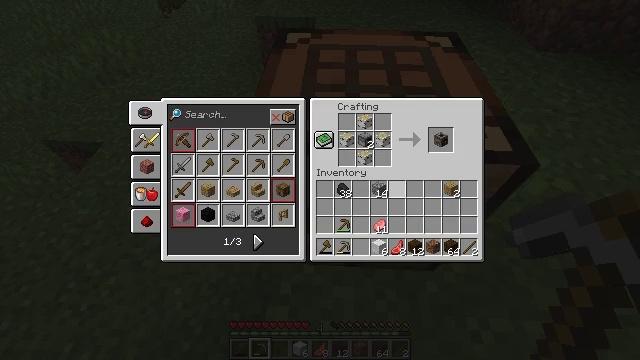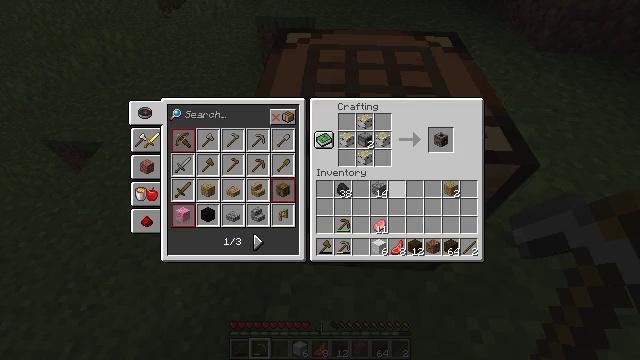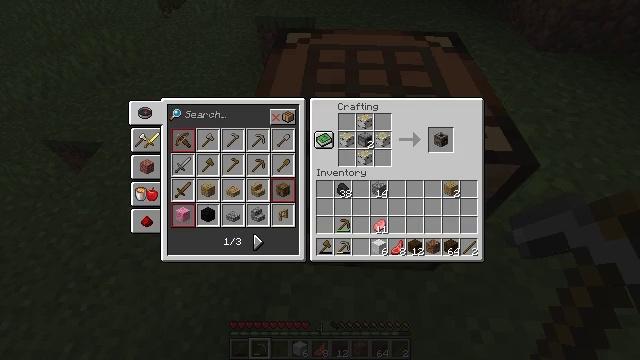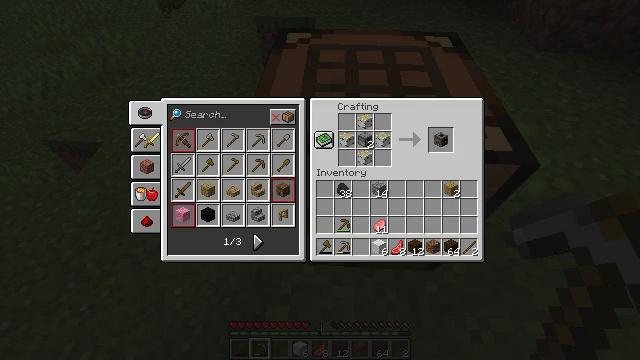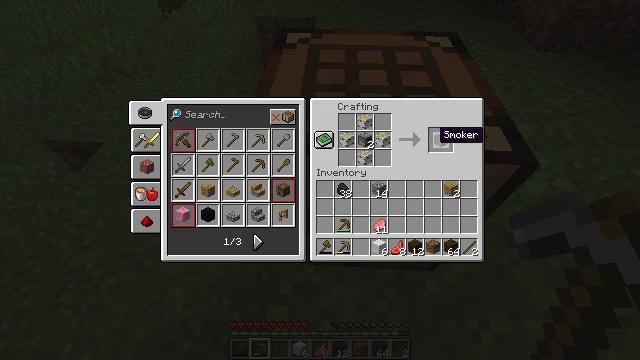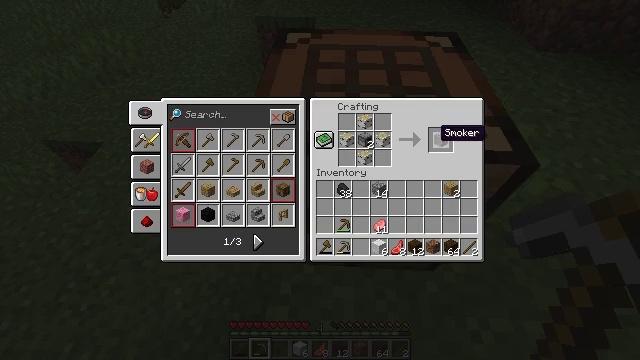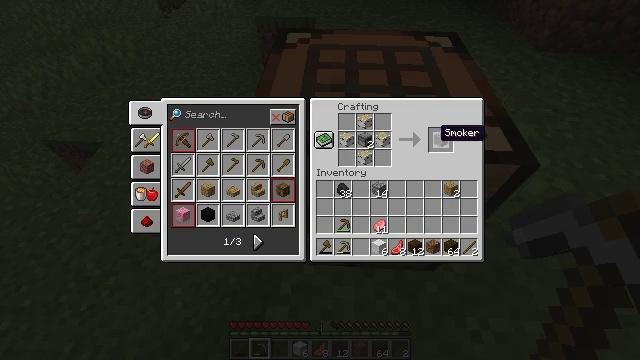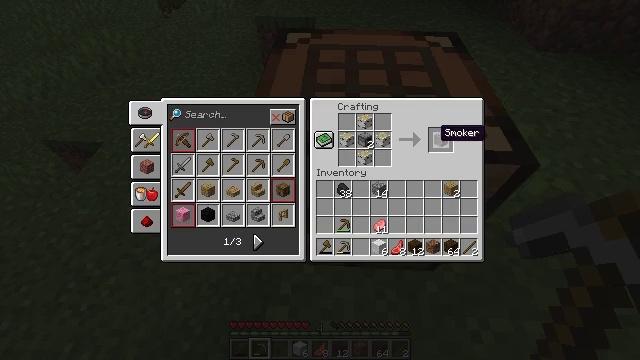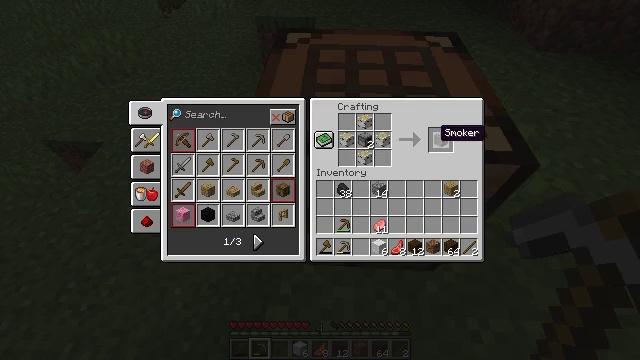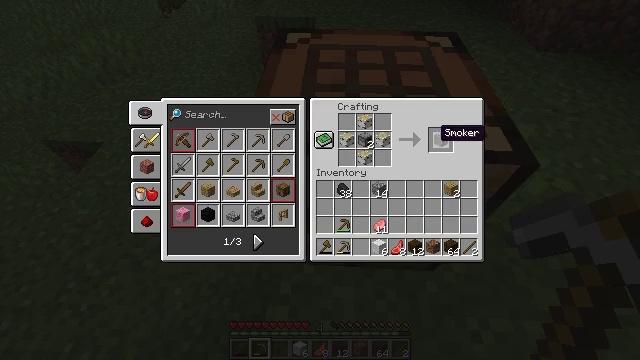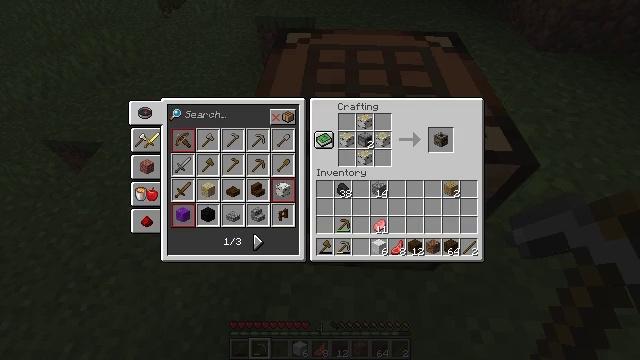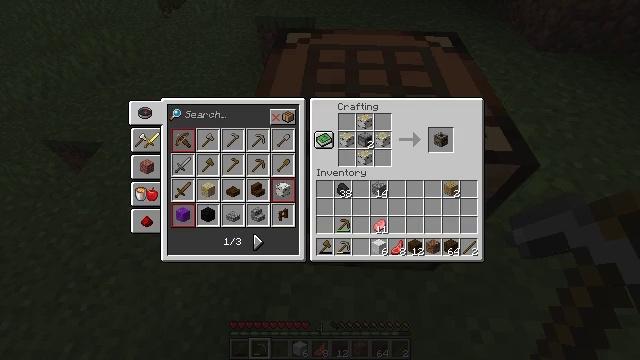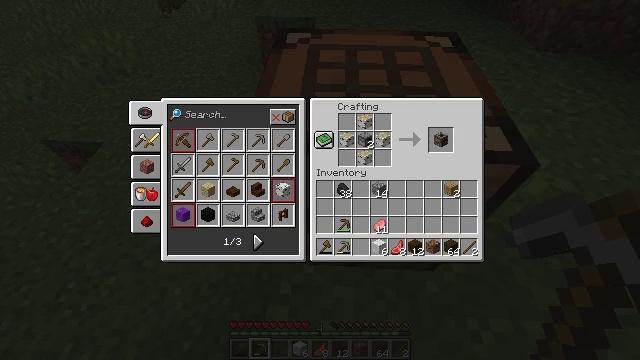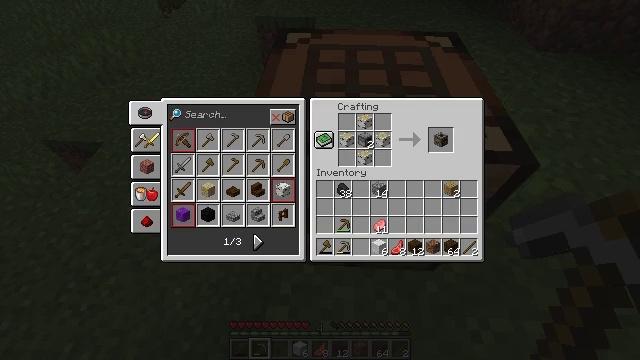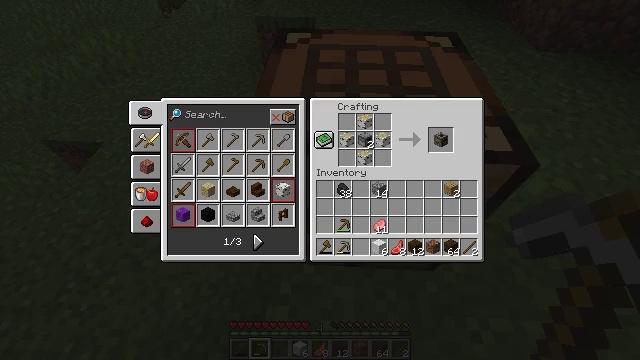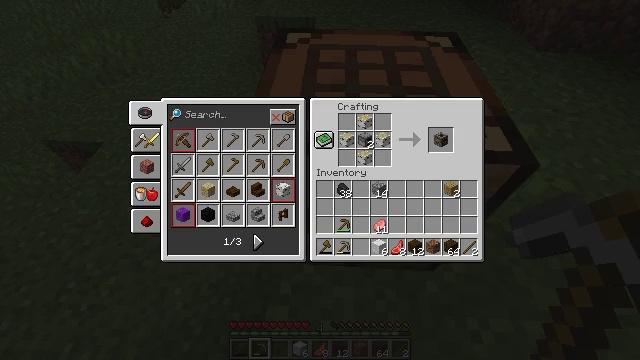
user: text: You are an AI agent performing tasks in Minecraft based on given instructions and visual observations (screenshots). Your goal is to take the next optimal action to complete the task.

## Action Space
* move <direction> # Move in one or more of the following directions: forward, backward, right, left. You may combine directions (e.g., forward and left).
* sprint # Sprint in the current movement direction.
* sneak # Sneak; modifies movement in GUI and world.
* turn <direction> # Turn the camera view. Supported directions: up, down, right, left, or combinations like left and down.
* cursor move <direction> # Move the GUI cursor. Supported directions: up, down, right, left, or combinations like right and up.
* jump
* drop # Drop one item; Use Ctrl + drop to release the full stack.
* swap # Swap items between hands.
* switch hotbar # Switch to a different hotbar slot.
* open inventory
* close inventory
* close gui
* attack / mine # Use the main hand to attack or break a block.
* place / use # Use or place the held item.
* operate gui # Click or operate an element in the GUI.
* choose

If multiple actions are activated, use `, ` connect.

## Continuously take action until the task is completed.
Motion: motion action
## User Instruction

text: Create a smoker using the crafting table.
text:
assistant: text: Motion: no_op
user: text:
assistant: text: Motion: cursor move right and up
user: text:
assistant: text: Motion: cursor move right and up
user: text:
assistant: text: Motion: cursor move up
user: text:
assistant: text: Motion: no_op
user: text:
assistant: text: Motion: no_op
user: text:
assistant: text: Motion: no_op
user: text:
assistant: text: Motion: no_op
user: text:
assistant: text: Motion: no_op
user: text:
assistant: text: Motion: no_op
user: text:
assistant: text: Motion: cursor move left
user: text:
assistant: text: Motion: no_op
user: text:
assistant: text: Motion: no_op
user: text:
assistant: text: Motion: no_op
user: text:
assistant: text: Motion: no_op
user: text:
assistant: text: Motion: no_op
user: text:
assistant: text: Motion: no_op
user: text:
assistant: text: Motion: no_op
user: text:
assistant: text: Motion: operate gui
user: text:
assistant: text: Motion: operate gui
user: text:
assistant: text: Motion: operate gui
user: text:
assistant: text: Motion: no_op
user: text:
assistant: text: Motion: no_op
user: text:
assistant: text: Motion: no_op
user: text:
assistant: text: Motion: no_op
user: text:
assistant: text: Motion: no_op
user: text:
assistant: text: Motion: operate gui
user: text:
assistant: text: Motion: operate gui
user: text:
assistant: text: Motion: no_op
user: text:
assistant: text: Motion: no_op